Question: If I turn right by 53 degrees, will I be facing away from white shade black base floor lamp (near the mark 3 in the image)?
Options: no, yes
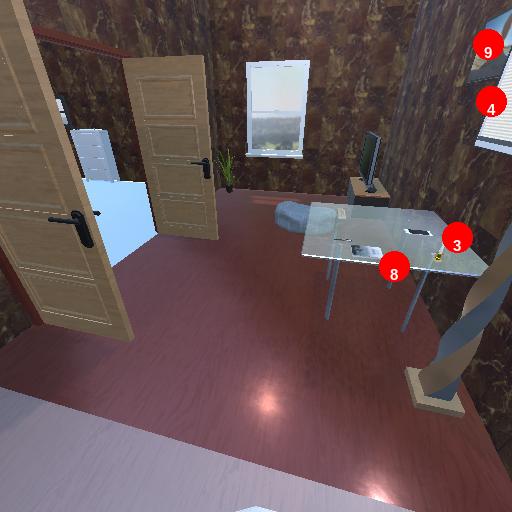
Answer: no